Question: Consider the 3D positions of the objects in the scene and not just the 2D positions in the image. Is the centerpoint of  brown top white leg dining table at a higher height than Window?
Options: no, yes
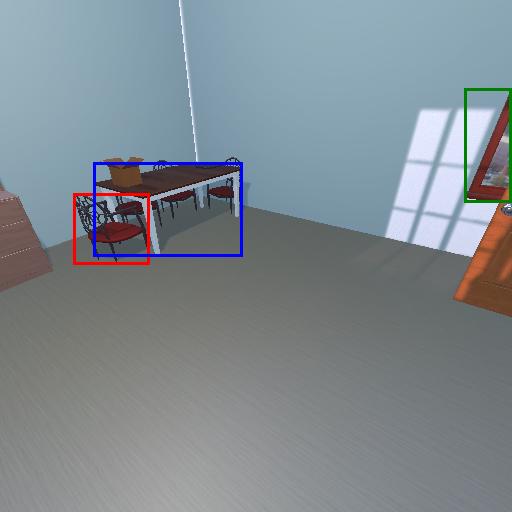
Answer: no